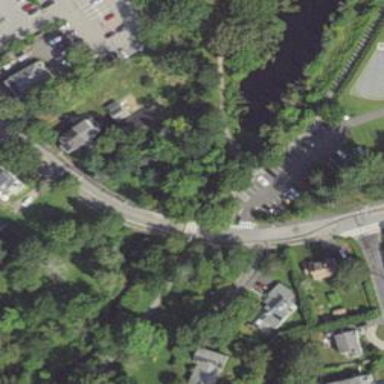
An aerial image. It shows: Marked crossing on the road.